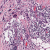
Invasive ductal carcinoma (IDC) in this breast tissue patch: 1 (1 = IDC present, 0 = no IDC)